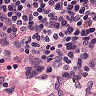
Metastatic tissue present: no